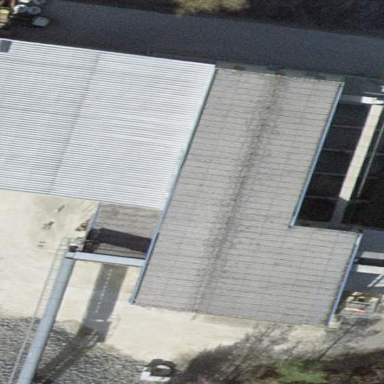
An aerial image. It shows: Industrial building.